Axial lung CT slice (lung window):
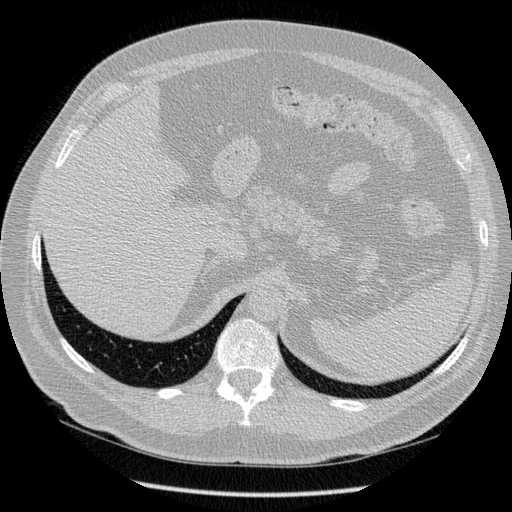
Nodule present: no